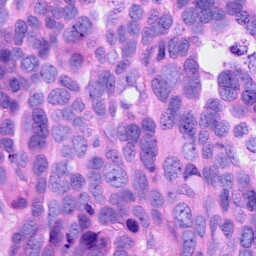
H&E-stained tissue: Ovarian